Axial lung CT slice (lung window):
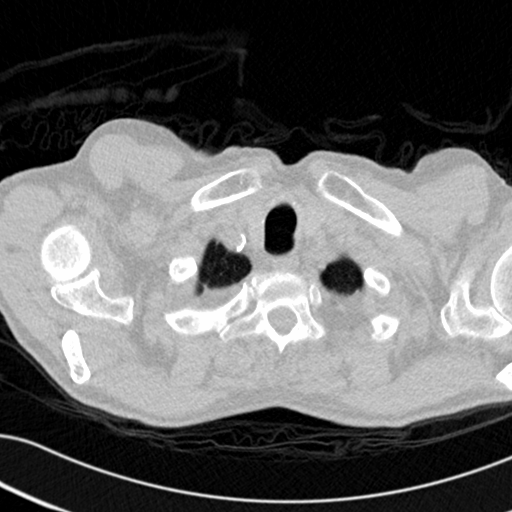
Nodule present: no